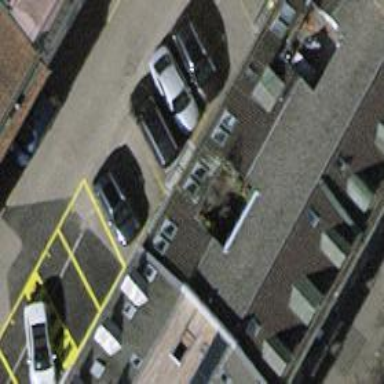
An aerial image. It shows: Parking lane.